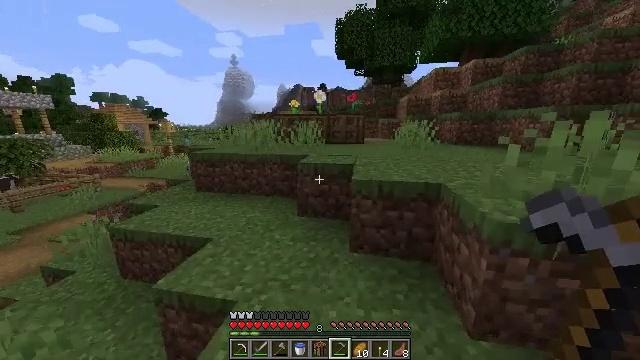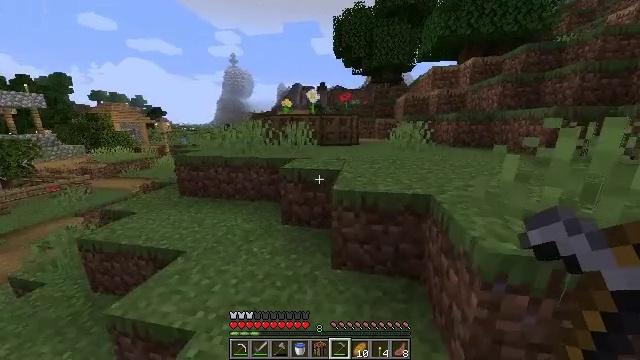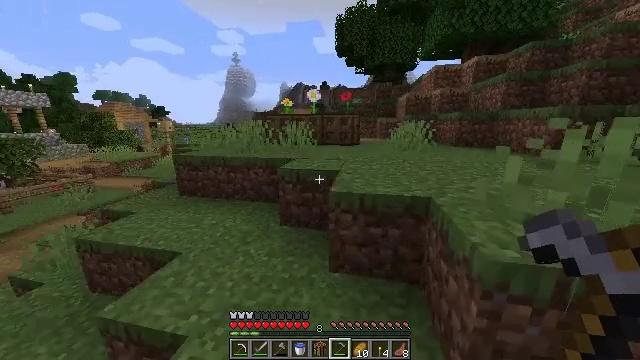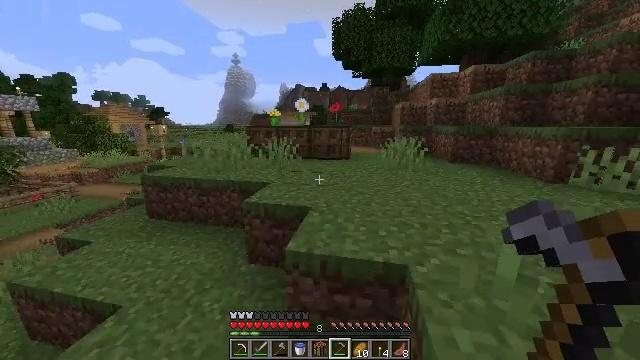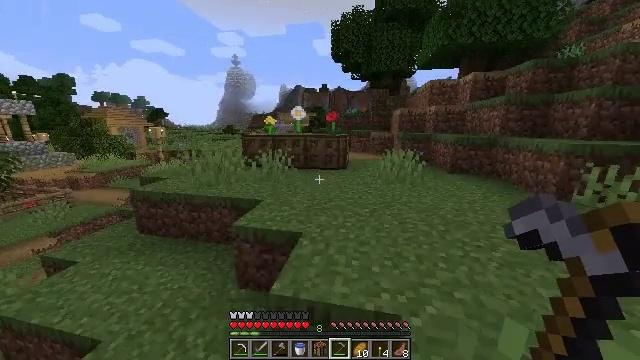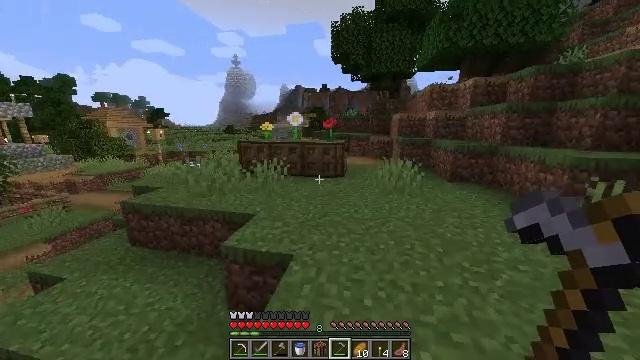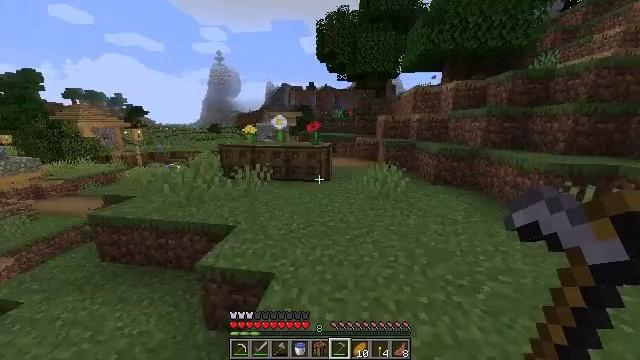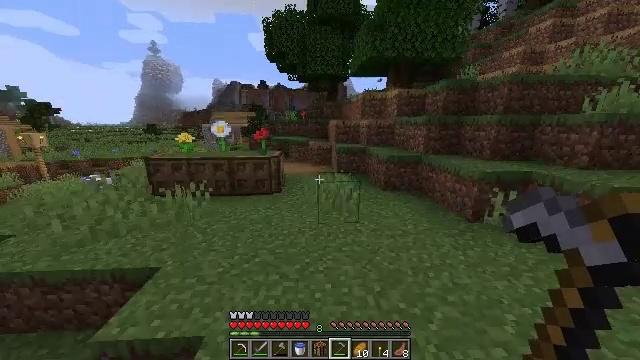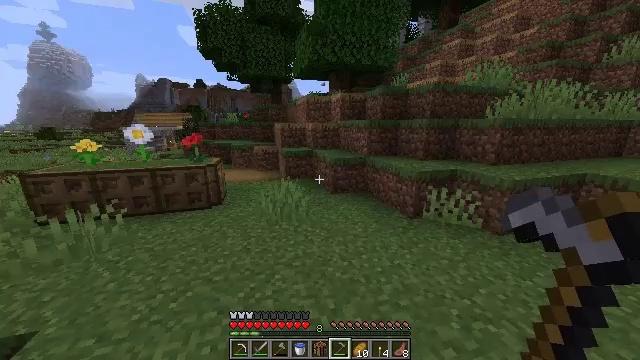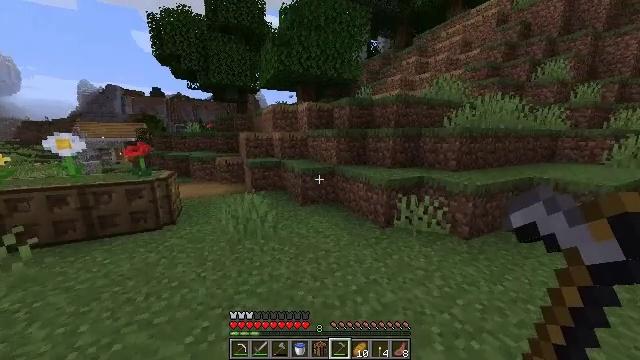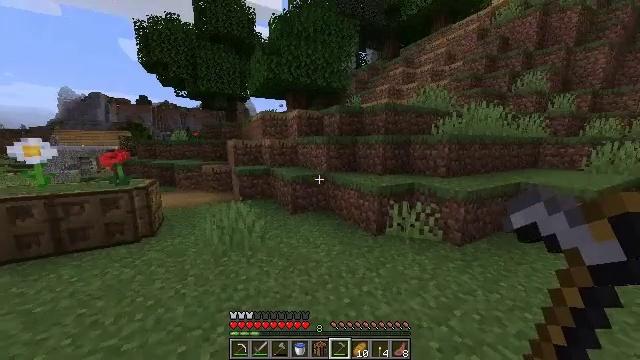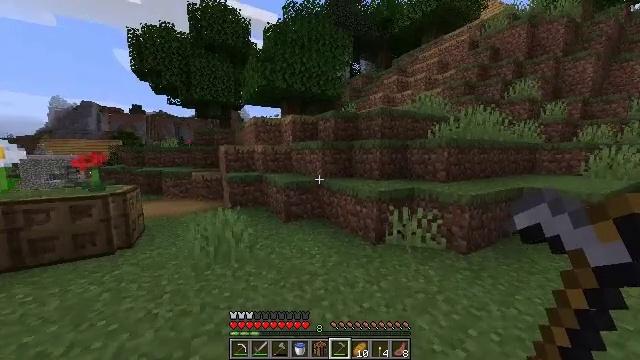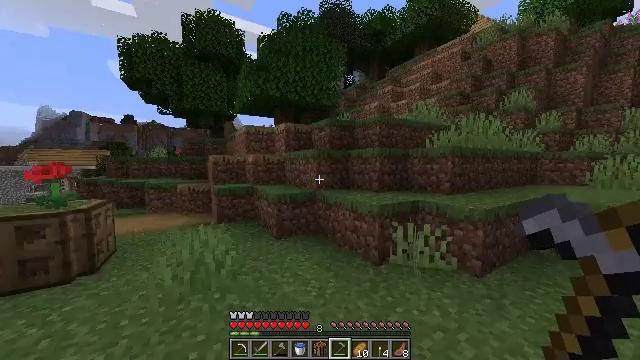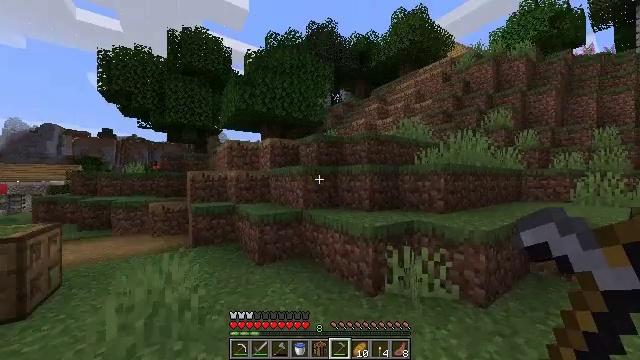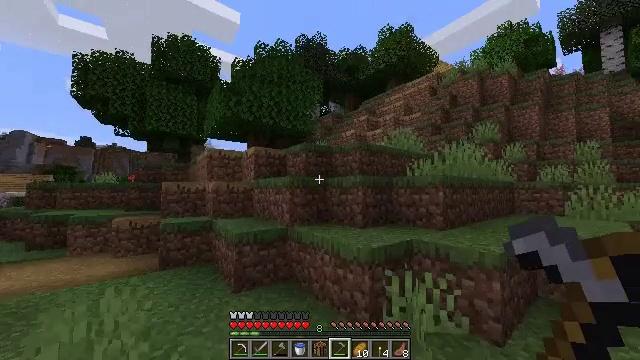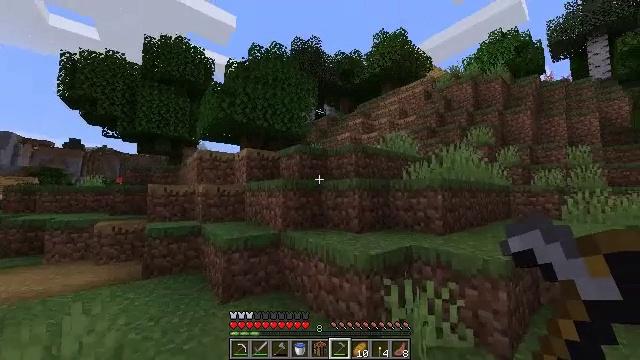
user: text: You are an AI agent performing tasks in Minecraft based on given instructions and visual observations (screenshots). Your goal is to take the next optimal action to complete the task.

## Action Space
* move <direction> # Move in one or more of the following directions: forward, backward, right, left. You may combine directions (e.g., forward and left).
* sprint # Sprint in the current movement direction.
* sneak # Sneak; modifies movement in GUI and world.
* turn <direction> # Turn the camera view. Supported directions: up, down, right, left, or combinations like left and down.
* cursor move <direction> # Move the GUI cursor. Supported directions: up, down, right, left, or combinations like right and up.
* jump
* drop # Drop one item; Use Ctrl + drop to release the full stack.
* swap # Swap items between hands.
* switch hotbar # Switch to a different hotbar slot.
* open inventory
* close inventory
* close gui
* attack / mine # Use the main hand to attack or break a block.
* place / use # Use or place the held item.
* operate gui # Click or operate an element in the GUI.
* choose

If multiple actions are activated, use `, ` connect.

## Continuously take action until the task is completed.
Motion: motion action
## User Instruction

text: Craft wheat using the necessary items.
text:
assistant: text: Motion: move forward and move right, sprint
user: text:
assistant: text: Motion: move forward and move right, sprint
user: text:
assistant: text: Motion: move forward and move right, sprint, jump
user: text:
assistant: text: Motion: move forward and move right, sprint, jump
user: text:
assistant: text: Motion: move forward and move right, sprint, jump
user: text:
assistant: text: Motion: move forward and move right, sprint, turn right, jump
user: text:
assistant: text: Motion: move forward and move right, sprint, turn right, jump
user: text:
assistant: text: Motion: move forward and move right, sprint, turn right, jump
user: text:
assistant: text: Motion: move forward and move right, sprint, turn right and up
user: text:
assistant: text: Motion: move forward, sprint, turn right and up
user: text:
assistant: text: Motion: move forward, sprint, turn right and up
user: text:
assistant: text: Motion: move forward, sprint, turn right and up
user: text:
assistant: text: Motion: move forward, sprint, turn right and up
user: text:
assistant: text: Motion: move forward, sprint, turn right and up
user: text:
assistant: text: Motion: move forward, sprint, turn right
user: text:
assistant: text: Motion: move forward, sprint, turn right and up
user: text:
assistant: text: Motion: move forward, sprint, turn right
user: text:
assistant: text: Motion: move forward, sprint, turn right, jump
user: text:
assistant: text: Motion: move forward, sprint, turn right, jump
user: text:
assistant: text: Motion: move forward, sprint, jump
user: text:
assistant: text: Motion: move forward, sprint, jump
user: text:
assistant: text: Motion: move forward, sprint
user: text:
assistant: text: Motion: move forward, sprint
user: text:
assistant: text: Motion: move forward, sprint
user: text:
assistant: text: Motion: move forward, sprint, turn left and down
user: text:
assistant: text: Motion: move forward, sprint, turn left and down, jump
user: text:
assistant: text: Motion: move forward, sprint, turn left and down, jump
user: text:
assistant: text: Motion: move forward, sprint, turn left and down, jump
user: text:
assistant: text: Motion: move forward and move right, sprint, turn left and down, jump
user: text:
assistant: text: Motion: move forward and move right, sprint, jump